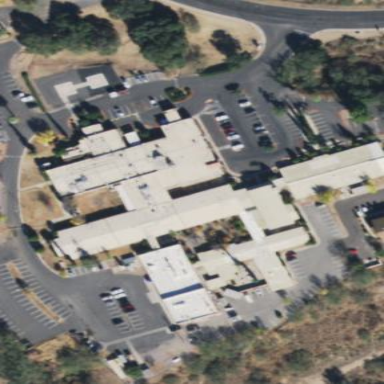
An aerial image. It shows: Healthcare facility identified as hospital.